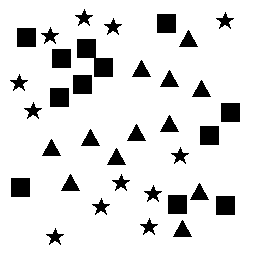
Squares: 12
Triangles: 12
Stars: 12
Total shapes: 36